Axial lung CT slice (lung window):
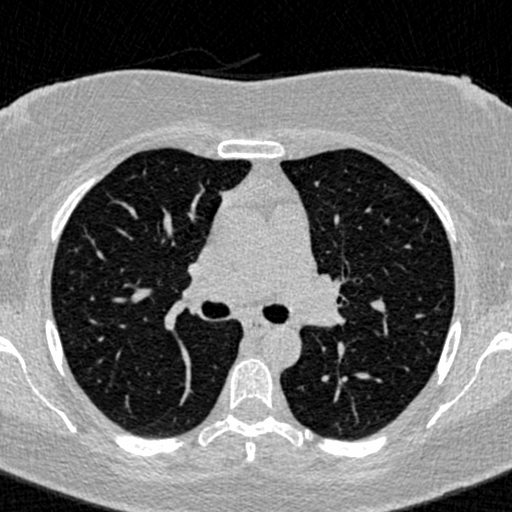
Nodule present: no